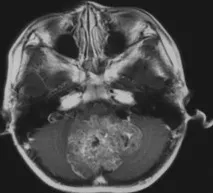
Pre- and postoperative imaging of the child. Post-contrast T1WI showed moderate heterogeneous contrast enhancement of the lesion (D-F).
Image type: radiology (mri)